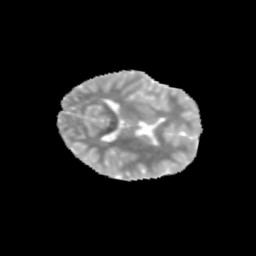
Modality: MD
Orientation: axial
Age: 10
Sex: female
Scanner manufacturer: siemens
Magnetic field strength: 3 T
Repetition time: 3.8 s
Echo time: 0.07 s